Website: ulta-beauty
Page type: account-selection
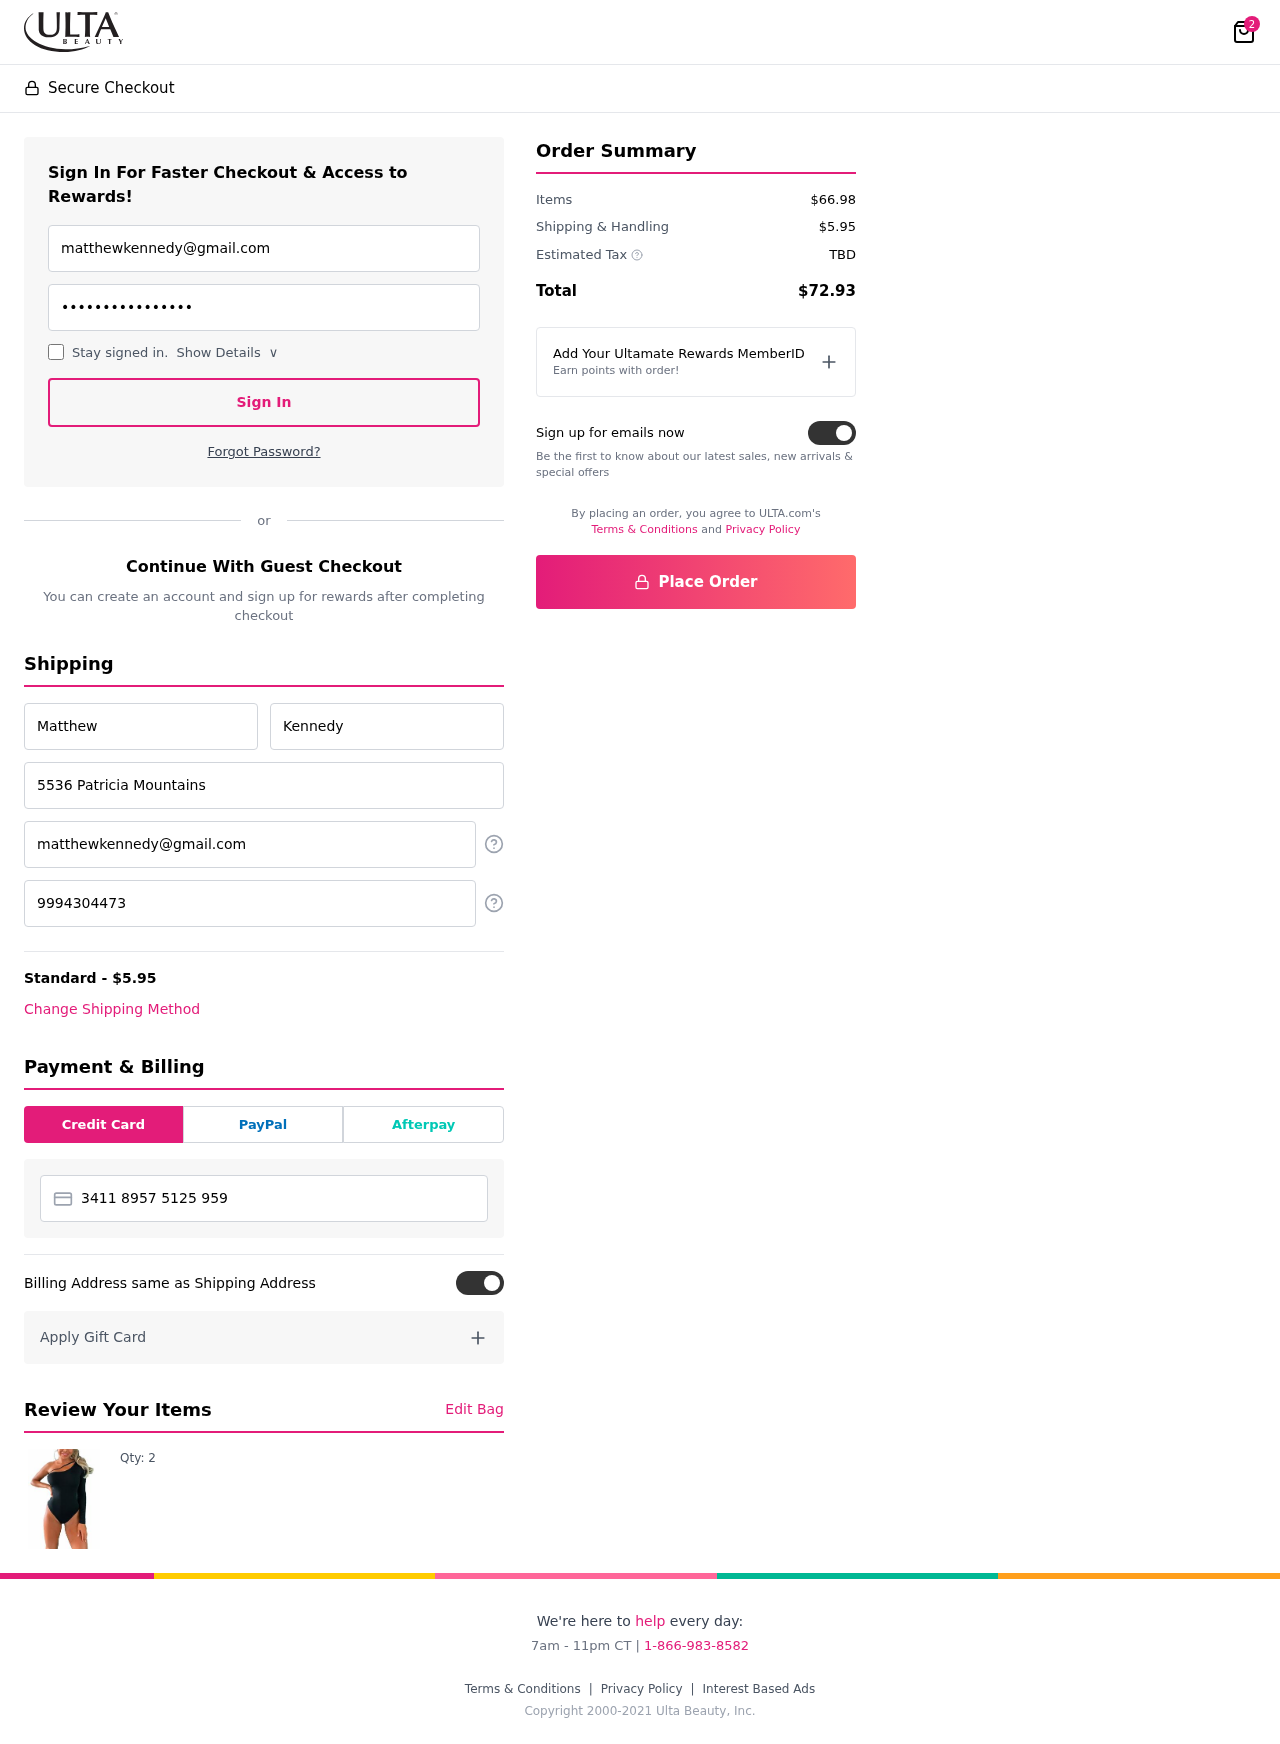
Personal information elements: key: PII_CARD_NUMBER
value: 3411 8957 5125 959
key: PII_EMAIL
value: matthewkennedy@gmail.com
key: PII_EMAIL2
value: matthewkennedy@gmail.com
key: PII_FIRSTNAME
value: Matthew
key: PII_LASTNAME
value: Kennedy
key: PII_PHONE
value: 9994304473
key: PII_STREET
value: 5536 Patricia Mountains
Product elements: key: PRODUCT1_QUANTITY
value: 2
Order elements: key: ORDER_NUM_ITEMS
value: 2
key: ORDER_SHIPPING_COST
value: $5.95
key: ORDER_SUBTOTAL
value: $66.98
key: ORDER_TAX
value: TBD
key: ORDER_TOTAL
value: $72.93